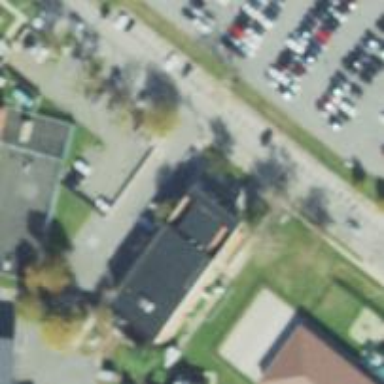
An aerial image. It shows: Parking space.